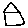
Label: house